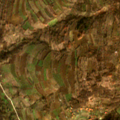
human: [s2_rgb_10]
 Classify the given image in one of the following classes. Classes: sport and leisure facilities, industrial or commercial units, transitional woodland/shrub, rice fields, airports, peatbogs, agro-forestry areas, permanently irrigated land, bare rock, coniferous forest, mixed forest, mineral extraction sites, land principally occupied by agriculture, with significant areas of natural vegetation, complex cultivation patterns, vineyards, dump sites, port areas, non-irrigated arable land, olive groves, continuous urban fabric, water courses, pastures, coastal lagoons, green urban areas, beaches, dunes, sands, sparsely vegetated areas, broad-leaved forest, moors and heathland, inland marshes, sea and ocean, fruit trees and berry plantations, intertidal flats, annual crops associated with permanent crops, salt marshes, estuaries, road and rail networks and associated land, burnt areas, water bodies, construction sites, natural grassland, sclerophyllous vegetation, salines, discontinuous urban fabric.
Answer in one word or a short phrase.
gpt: non-irrigated arable land, complex cultivation patterns, land principally occupied by agriculture, with significant areas of natural vegetation, broad-leaved forest